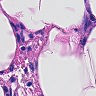
Metastatic tissue present: no